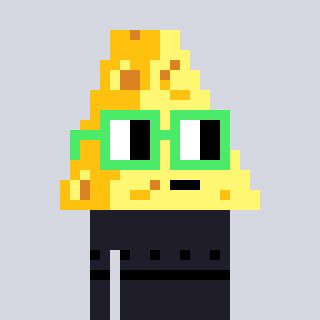
a pixel art character with square light green glasses, a cheese-shaped head and a grayscale-colored body on a cool background